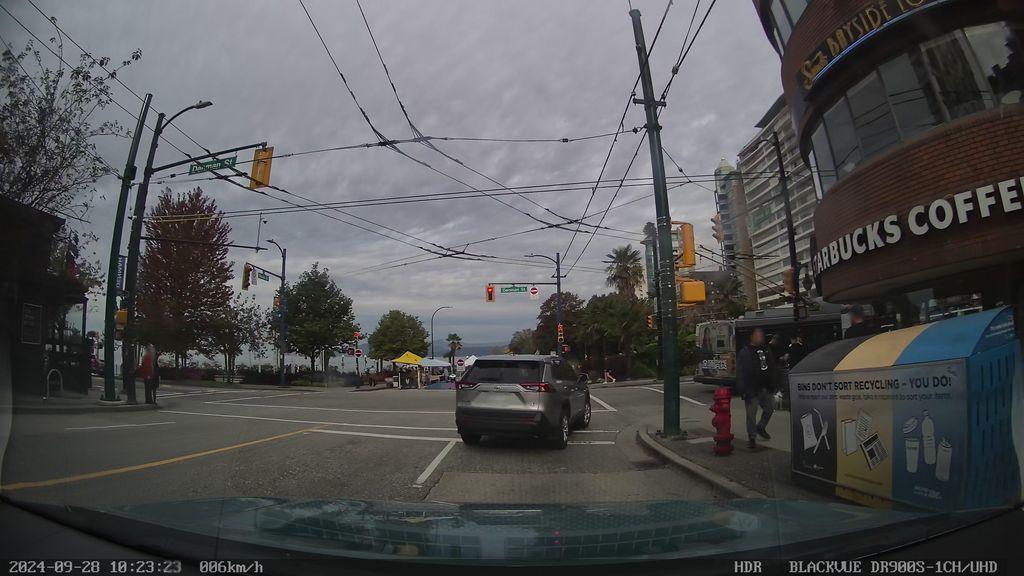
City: vancouver